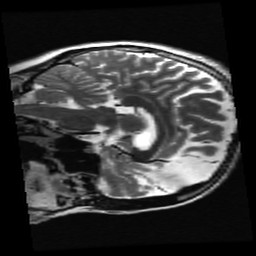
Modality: T2w
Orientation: sagittal
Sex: female
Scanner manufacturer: ge
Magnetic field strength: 3 T
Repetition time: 5 s
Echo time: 0.1017 s